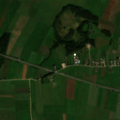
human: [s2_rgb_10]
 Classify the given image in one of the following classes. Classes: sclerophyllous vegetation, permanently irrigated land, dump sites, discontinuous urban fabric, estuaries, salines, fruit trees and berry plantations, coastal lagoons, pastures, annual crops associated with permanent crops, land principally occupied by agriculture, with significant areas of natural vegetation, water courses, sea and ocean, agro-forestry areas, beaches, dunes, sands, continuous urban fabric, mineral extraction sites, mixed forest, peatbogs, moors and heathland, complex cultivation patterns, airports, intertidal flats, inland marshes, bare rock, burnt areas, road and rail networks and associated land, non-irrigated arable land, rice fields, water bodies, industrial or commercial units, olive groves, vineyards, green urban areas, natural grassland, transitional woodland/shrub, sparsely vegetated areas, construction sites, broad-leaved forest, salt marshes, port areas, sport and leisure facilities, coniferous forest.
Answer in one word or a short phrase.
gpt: discontinuous urban fabric, non-irrigated arable land, pastures, complex cultivation patterns, land principally occupied by agriculture, with significant areas of natural vegetation